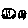
Label: smiley face